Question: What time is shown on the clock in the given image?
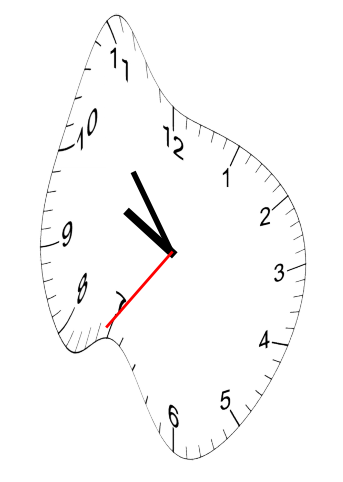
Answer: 09:53:36